Схематический вид поперечного сечения пластинки показан на рис. 1: одна сторона пластинки плоская (не обращайте внимание на небольшие отклонения от плоскости), вторая содержит периодические (обозначим период $l$) впадины, форму которых вам необходимо изучить.  Рис. 1  Рис. 2. Для проведения измерений соберите следующую установку (рис. 2). Закрепите вертикально с помощью канцелярских зажимов на столе линейку , которая также будет служить экраном. С помощью кусочка пластилина закрепите на столе лазерный источник света , так чтобы его луч падал на линейку-экран перпендикулярно.
Часть A. Теоретическая При прохождении света через границу двух сред выполняется закон преломления Снеллиуса$$n_1\operatorname{sin}\alpha=n_2\operatorname{sin}\beta\tag{1},$$где $\alpha$, $\beta$ — углы падения и преломления соответственно, $n_1$, $n_2$ —показатели преломления сред. При малых углах падения этот закон можно записать в виде$$n_1\alpha=n_2\beta\tag{2}$$Во всех пунктах данной задачи используйте приближение малых углов, т.е. формулу $(2)$. Показатель преломления пластинки $n=1.5$, показатель преломления воздуха считайте равным $n=1$.  Рис. 3. Пусть лучи света падают на пластинку, как показано на рис. 4.  Рис. 4
Нарисуйте схематически ход лучей после их преломления на изогнутой поверхности пластинки. Пусть луч света падает нормально на плоскую поверхность пластинки в точке, над которой противоположная поверхность пластинки наклонена под некоторым углом $\varphi$ (рис. 5).  Рис. 5
Получите формулу, описывающую зависимость от угла наклона $\varphi$ угла отклонения $\gamma$ луча от первоначального направления.
Часть B. Считаем, что впадины имеют цилиндрическую форму В данной части задачи считайте, что все выемки на изогнутой поверхности пластинки имеют цилиндрическую форму. То есть в поперечном сечении представляют дуги окружностей некоторого радиуса $R$ (рис. 6). Введем также другие геометрические характеристики выемки: ширина $l$, глубина $h$, угол $\theta$, под которым видна половина выемки из центра окружности.  Рис. 6 При некотором положении пластинки пятно от лазерного луча на экране раздваивается.
Запишите формулу зависимости отклонения луча на экране $z$ (см. рис. 2) от угла наклона $\varphi$.
В какую точку пластинки должен попадать луч лазера, чтобы пятно на экране раздвоилось?
Нарисуйте ход лучей в этом случае.
Измерьте максимально расстояние между пятнами на экране $\Delta y_{\max}$. Используя полученное значение, рассчитайте радиус выемки $R$ и ее глубину $h.$
Измерьте зависимость смещения луча $z$ на экране от координаты точки его падения на пластинку $x$ (см. рис. 2). Измерения проведите по всей длине пластинки. Постройте график полученной зависимости.
Используя полученный график, укажите, можно ли считать формы всех выемок искривленной поверхности одинаковыми, ответ обоснуйте. Пусть луч падает на цилиндрическую поверхность радиуса $R$ на расстоянии $x$ от ее вершины (рис. 7).  Рис. 7
Получите формулу, описывающую зависимость угла отклонения луча $\gamma$ от координаты точки падения $x$.
Часть 3. Какова форма выемки? Будем считать. что формы всех выемок являются одинаковыми (но не обязательно цилиндрическими).
Используя результаты измерений, проведенных в пункте , рассчитайте радиус кривизны выемки $R$ и ее глубину $h$ .
Проведите усреднение для зависимости $z(x)$ (п. ) по трем центральным выемкам стеклянной пластинки.
Используя данные, полученные в п. , постройте график зависимости угла наклона изогнутой поверхности пластинки $\varphi(x)$ от координаты $x$.
Используя данные, полученные в п. , постройте профиль формы выемки. Не забудьте привести расчетные формулы!
Укажите глубину выемки, рассчитанную этим способом.
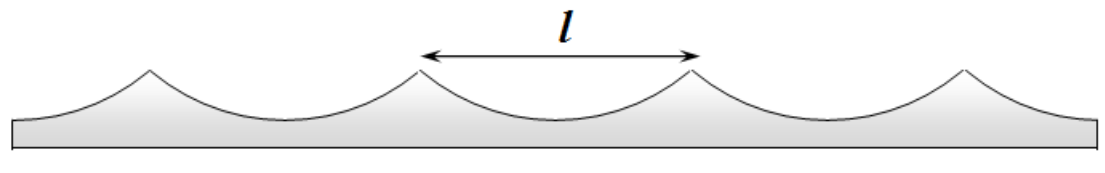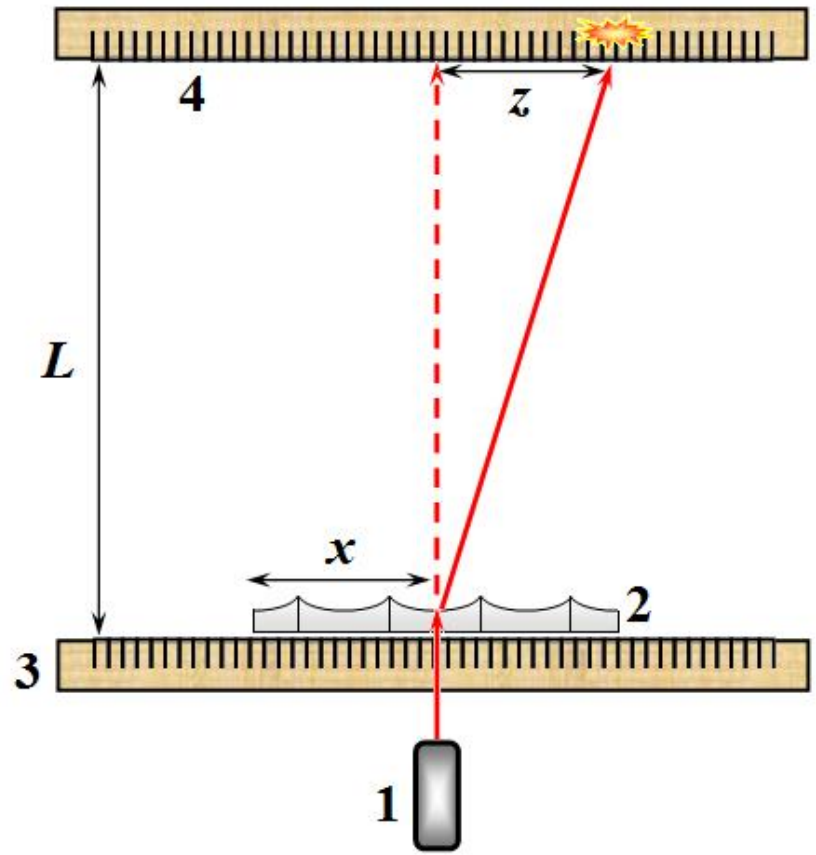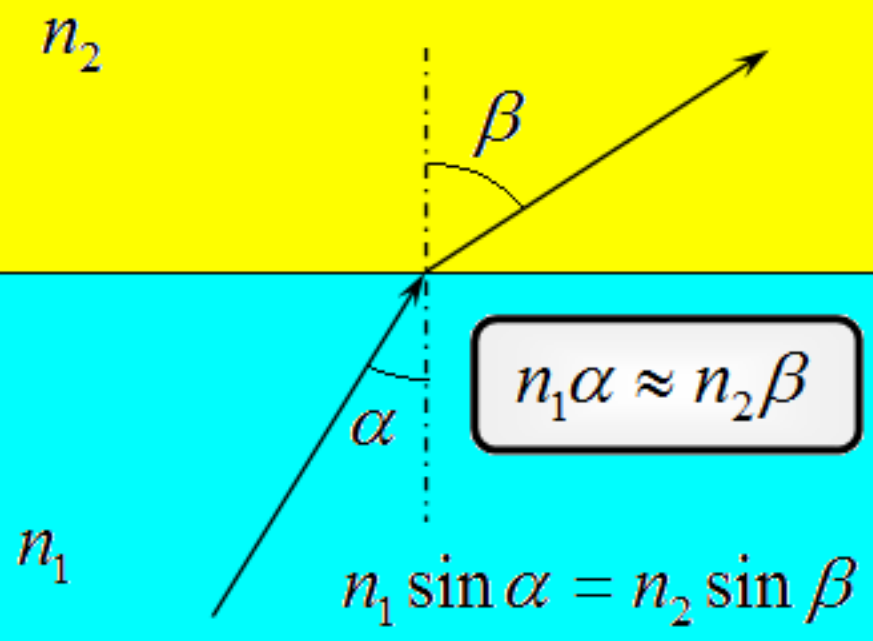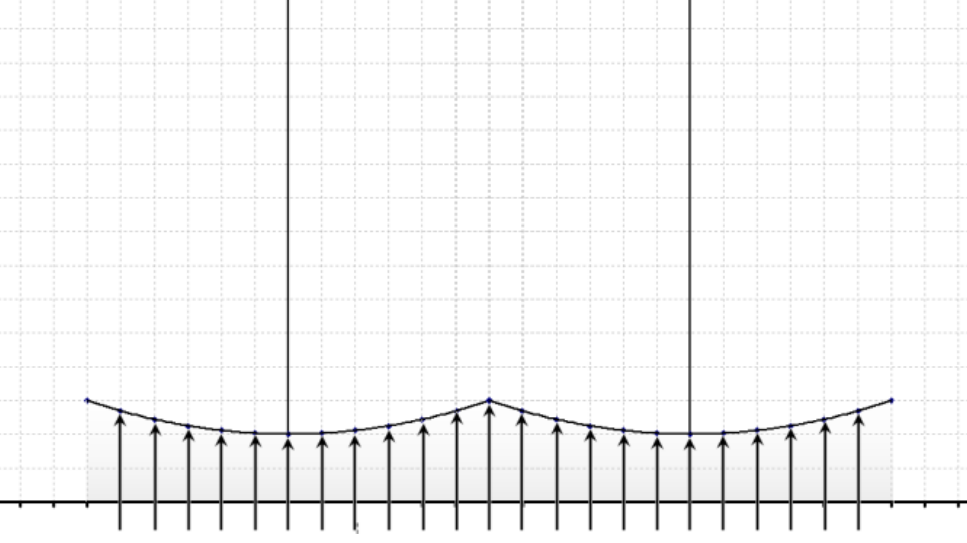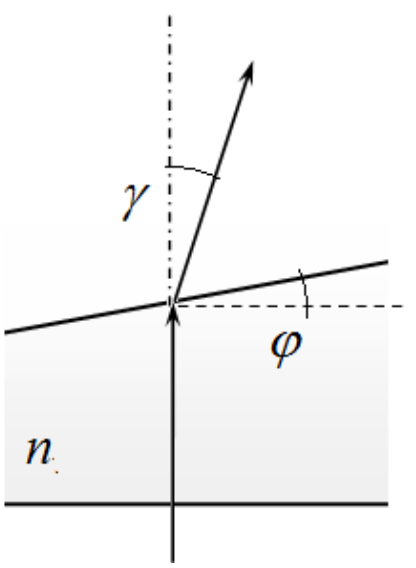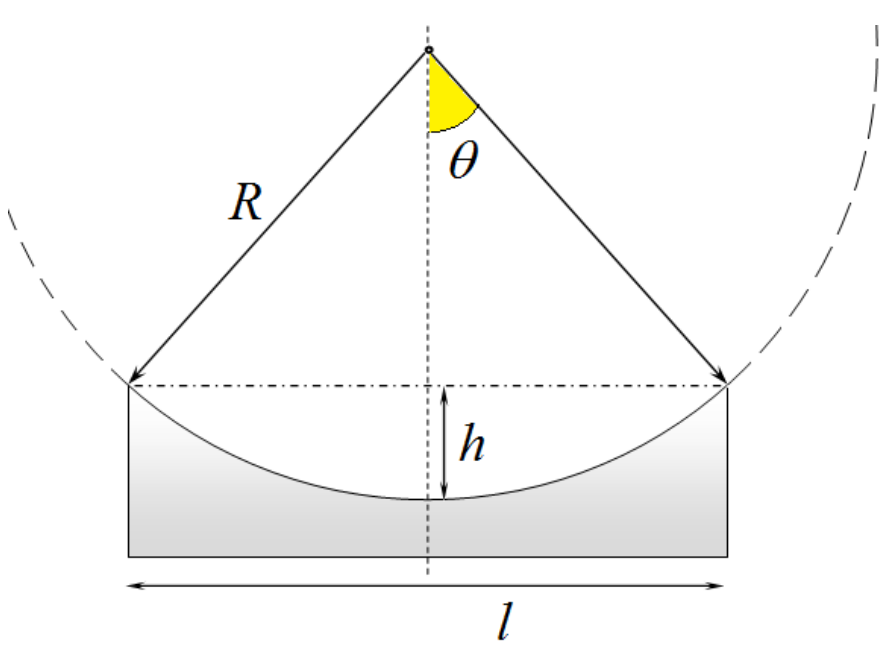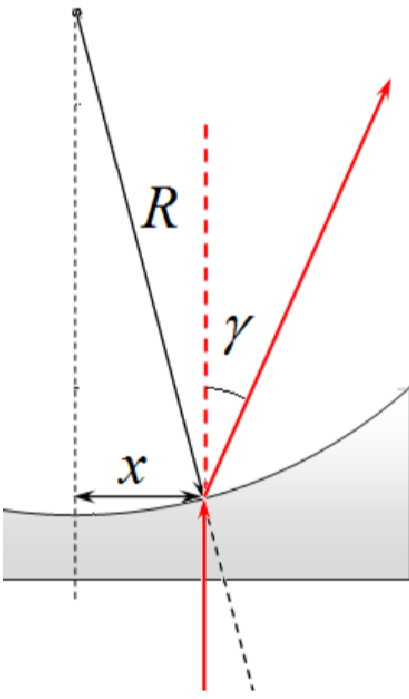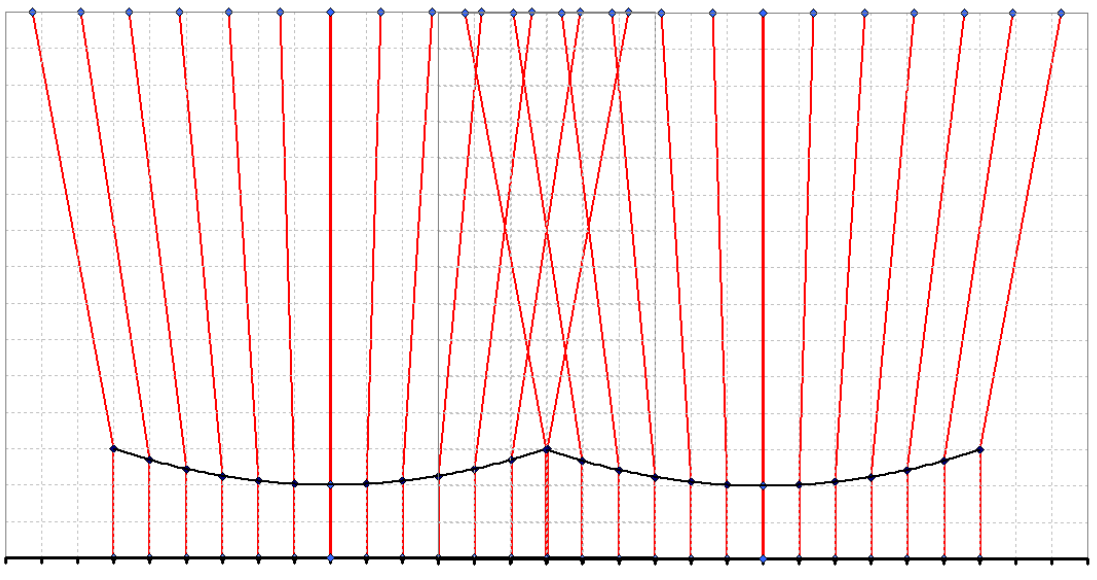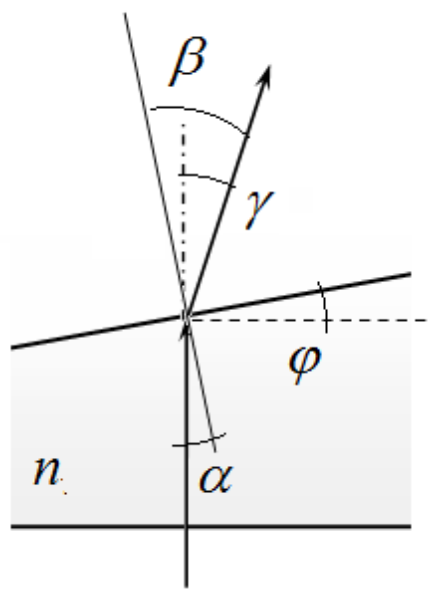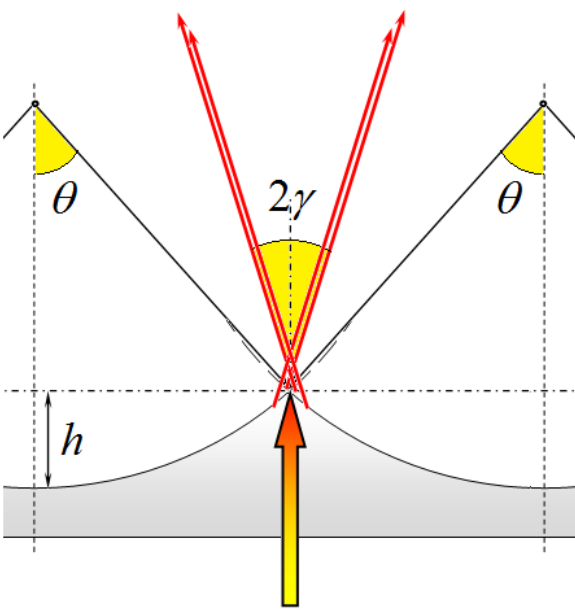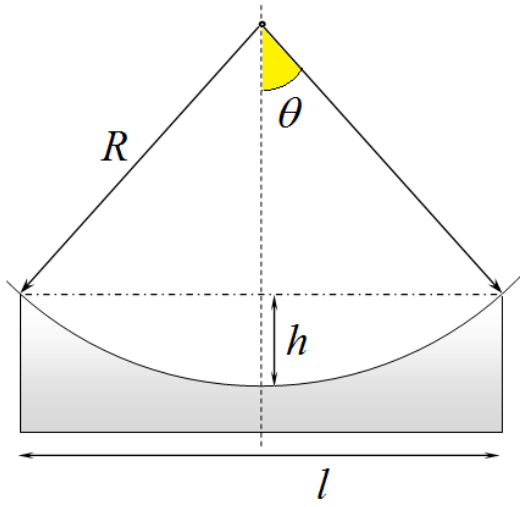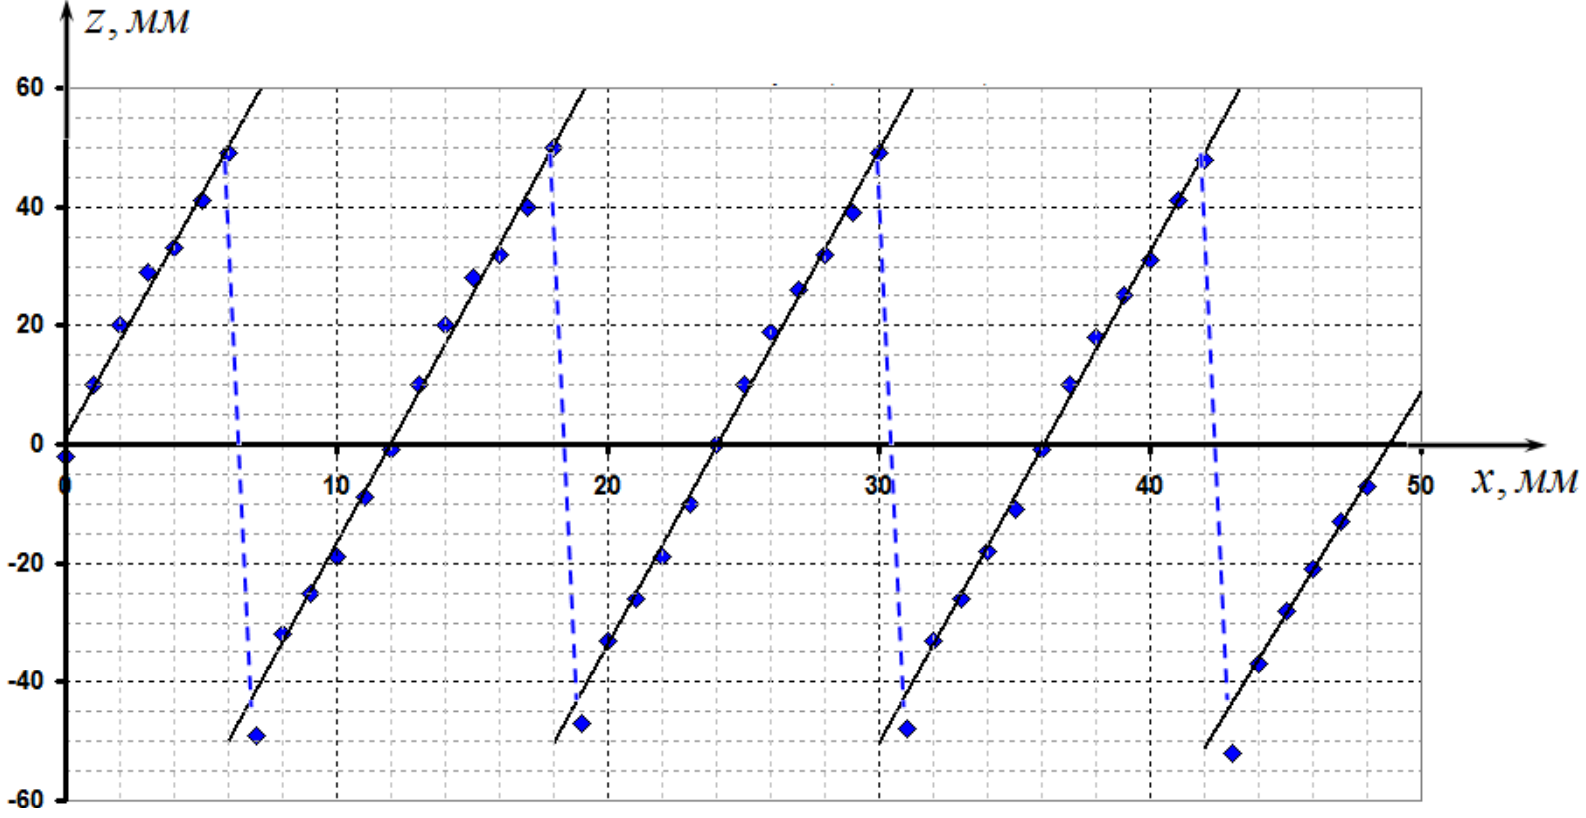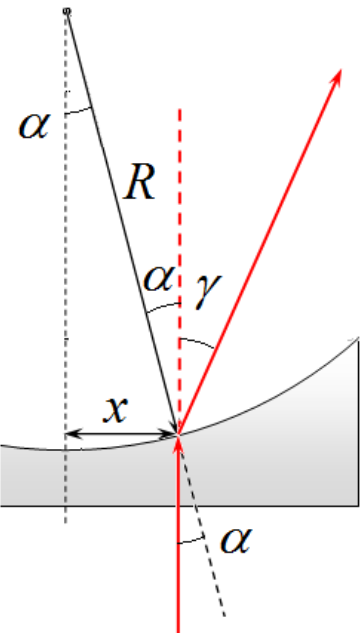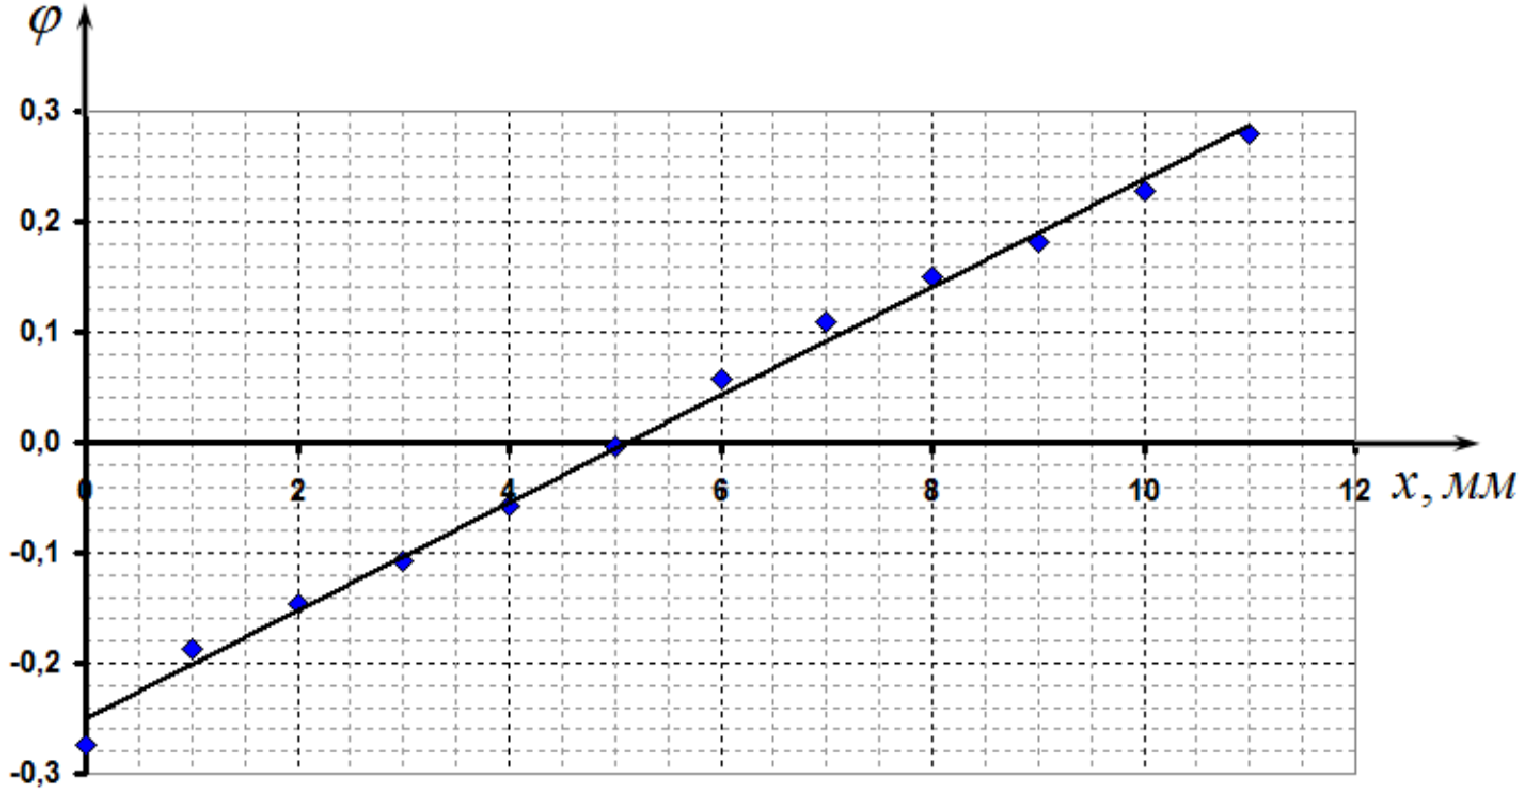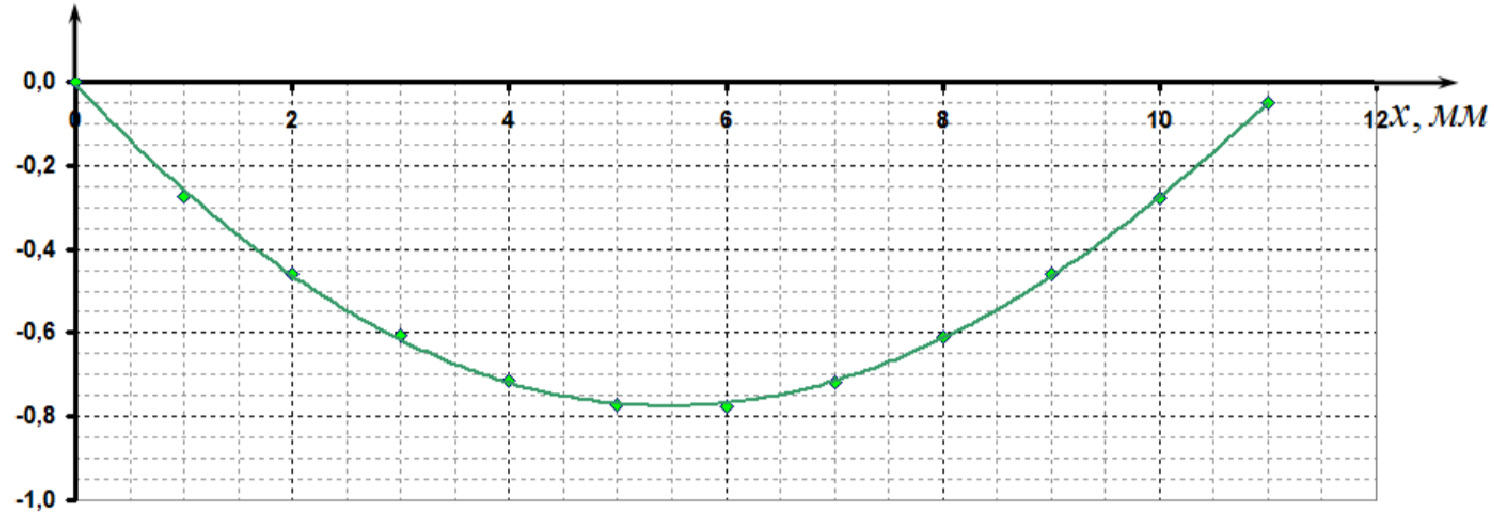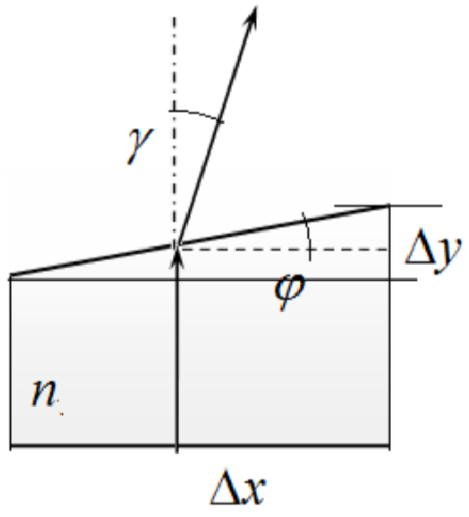
Нарисуйте схематически ход лучей после их преломления на изогнутой поверхности пластинки.
Решение: Требуемое построение показано на рис. 1. Наиболее существенными особенностями данного построения являются:Лучи отклоняются в сторону утолщения пластинкиУгол отклонения возрастает по мере удаления от центра выемкиЛуч, попадающий в центр выемки, не преломляется.
Ответ: Наиболее существенными особенностями данного построения являются:Лучи отклоняются в сторону утолщения пластинкиУгол отклонения возрастает по мере удаления от центра выемкиЛуч, попадающий в центр выемки, не преломляется.

Получите формулу, описывающую зависимость от угла наклона $\varphi$ угла отклонения $\gamma$ луча от первоначального направления.
Ответ: $$\gamma=\beta-\alpha=(n-1)\varphi\tag{1}$$

Запишите формулу зависимости отклонения луча на экране $z$ (см. рис. 2) от угла наклона $\varphi$.
Решение: Из рисунка 2, приведенного в условии задачи непосредственно следует, что смещение луча на экране определяется формулой:
Ответ: $$z=L\gamma=L(n-1)\varphi\tag{2}$$

В какую точку пластинки должен попадать луч лазера, чтобы пятно на экране раздвоилось?
Ответ: Луч раздваивается, если он попадает в точку между выемками (острый выступ) на изогнутой поверхности.

Нарисуйте ход лучей в этом случае.
Решение: Так как лазерный луч имеет конечную ширину, то часть его попадает на левую часть выступа и отклоняется вправо, часть луча попадает на правую часть выступа и отклоняется влево (рис. 3).

Измерьте максимально расстояние между пятнами на экране $\Delta y_{\max}$. Используя полученное значение, рассчитайте радиус выемки $R$ и ее глубину $h.$
Решение: Из рисунка следует, что максимальный угол отклонения лучей $\gamma$ определяется максимальным наклоном поверхности, который равен углу $\theta$, показанном на рис. 6 условия задачи.  И глубину выемки:
Ответ: $$R=\frac{l}{2\sin\theta}\approx16~мм\tag{6}$$  И глубину выемки:
Ответ: $$h=R(1-\cos\theta)=R-\sqrt{R^2-\left(\frac{l}{2}\right)^2}\approx0.98~мм\tag{7}$$

Измерьте зависимость смещения луча $z$ на экране от координаты точки его падения на пластинку $x$ (см. рис. 2). Измерения проведите по всей длине пластинки. Постройте график полученной зависимости.
Решение: Результаты измерений зависимости смещения луча $z$на экране от координаты точки его падения на пластинку $x$ приведены в таблице ниже. На рис. 5 приведен график полученной зависимости. | $x,~мм$ | 0 | 1 | 2 | 3 | 4 | 5 | 6 | 7 | 8 | 9 | 10 | 11 | 12 | | --- | --- | --- | --- | --- | --- | --- | --- | --- | --- | --- | --- | --- | --- | | $z,~мм$ | -2 | 10 | 20 | 29 | 33 | 41 | 49 | -49 | -32 | -25 | -19 | -9 | -1 | | | | | | | | | | | | | | | | | $x,~мм$ | 13 | 14 | 15 | 16 | 17 | 18 | 19 | 20 | 21 | 22 | 23 | 24 | 25 | | $z,~мм$ | 10 | 20 | 28 | 32 | 40 | 50 | -47 | -33 | -26 | -19 | -10 | 0 | 10 | | | | | | | | | | | | | | | | | $x,~мм$ | 26 | 27 | 28 | 29 | 30 | 31 | 32 | 33 | 34 | 35 | 36 | 37 | 38 | | $z,~мм$ | 19 | 26 | 32 | 39 | 49 | -48 | -33 | -26 | -18 | -11 | -1 | 10 | 18 | | | | | | | | | | | | | | | | | $x,~мм$ | 39 | 40 | 41 | 42 | 43 | 44 | 45 | 46 | 47 | 48 | $-$ | $-$ | $-$ | | $z,~мм$ | 25 | 31 | 41 | 48 | -52 | -37 | -28 | -21 | -13 | -7 | $-$ | $-$ | $-$ |
Ответ: | $x,~мм$ | 0 | 1 | 2 | 3 | 4 | 5 | 6 | 7 | 8 | 9 | 10 | 11 | 12 | | --- | --- | --- | --- | --- | --- | --- | --- | --- | --- | --- | --- | --- | --- | | $z,~мм$ | -2 | 10 | 20 | 29 | 33 | 41 | 49 | -49 | -32 | -25 | -19 | -9 | -1 | | | | | | | | | | | | | | | | | $x,~мм$ | 13 | 14 | 15 | 16 | 17 | 18 | 19 | 20 | 21 | 22 | 23 | 24 | 25 | | $z,~мм$ | 10 | 20 | 28 | 32 | 40 | 50 | -47 | -33 | -26 | -19 | -10 | 0 | 10 | | | | | | | | | | | | | | | | | $x,~мм$ | 26 | 27 | 28 | 29 | 30 | 31 | 32 | 33 | 34 | 35 | 36 | 37 | 38 | | $z,~мм$ | 19 | 26 | 32 | 39 | 49 | -48 | -33 | -26 | -18 | -11 | -1 | 10 | 18 | | | | | | | | | | | | | | | | | $x,~мм$ | 39 | 40 | 41 | 42 | 43 | 44 | 45 | 46 | 47 | 48 | $-$ | $-$ | $-$ | | $z,~мм$ | 25 | 31 | 41 | 48 | -52 | -37 | -28 | -21 | -13 | -7 | $-$ | $-$ | $-$ | Ответ: $x,~мм$0123456789101112$z,~мм$-2102029334149-49-32-25-19-9-1$x,~мм$13141516171819202122232425$z,~мм$102028324050-47-33-26-19-10010$x,~мм$26272829303132333435363738$z,~мм$1926323949-48-33-26-18-11-11018$x,~мм$39404142434445464748$-$$-$$-$$z,~мм$25314148-52-37-28-21-13-7$-$$-$$-$

Используя полученный график, укажите, можно ли считать формы всех выемок искривленной поверхности одинаковыми, ответ обоснуйте.
Ответ: Так как наклоны и внешний вид участков графиков, соответствующих попаданию луча в разные выемки одинаковы, то приближенно можно считать, что формы всех выемок одинаковы.

Получите формулу, описывающую зависимость угла отклонения луча $\gamma$ от координаты точки падения $x$.
Ответ: $$\beta=n\alpha\implies\gamma=(n-1)\frac{x}{R}\tag{10}$$

Используя результаты измерений, проведенных в пункте B4 , рассчитайте радиус кривизны выемки $R$ и ее глубину $h$ .
Решение: Найдем зависимость смещения луча на экране от координаты точки падения: $$z-L\gamma=(n-1)\frac{L}{R}x.\tag{11}$$Из этого выражения следует, что коэффициент наклона графика зависимости $z(x)$ описывается формулой (и не зависит от начала отсчета обеих координат): $$k=\frac{\Delta z}{\Delta x}=(n-1)\frac{L}{R}.\tag{12}$$Из графика зависимости. полученной в п. B4. следует, что среднее значение коэффициента наклона равно $K\approx 8.3$. Тогда из формулы $(12)$ следует, что радиус выемки равен Тогда глубина этой выемки что более правдоподобно, чем было получено ранее.
Ответ: $$R=(n-1)\frac{L}{K}=0.5\cdot\frac{350}{8.3}\approx 21~мм\tag{13}$$  Тогда глубина этой выемки
Ответ: $$h=R-\sqrt{R^2-\left(\frac{l}{2}\right)^2}\approx 0.73~мм\tag{14}$$  что более правдоподобно, чем было получено ранее.

Проведите усреднение для зависимости $z(x)$ (п. B4 ) по трем центральным выемкам стеклянной пластинки.
Решение: Для усреднения необходимо сместить начала отсчета для каждой выемки, после чего проводить усреднение.

Используя данные, полученные в п. C1 , постройте график зависимости угла наклона изогнутой поверхности пластинки $\varphi(x)$ от координаты $x$.
Решение: Расчет угла наклона $\varphi$ проводится по формуле, следующей из формулы $(2)$:$$\varphi=\frac{z}{L(n-1)}\tag{15}$$ $x,~мм$01234567891011$z_1,~мм$-49-32-25-19-9-1102028324050$z_2,~мм$-47-33-26-19-100101926323949$z_3,~мм$-48-33-26-18-11-1101825314148$\langle z\rangle,~мм$-48.0-32.7-25.7-18.7-10.0-0.710.019.026.331.740.049.0$\varphi$-0.274-0.187-0.147-0.107-0.057-0.0040.0570.1090.1500.1810.2290.280$y,~мм$0.000-0.274-0.461-0.608-0.714-0.771-0.775-0.718-0.610-0.459-0.278-0.050 | $x,~мм$ | 0 | 1 | 2 | 3 | 4 | 5 | 6 | 7 | 8 | 9 | 10 | 11 | | --- | --- | --- | --- | --- | --- | --- | --- | --- | --- | --- | --- | --- | | $z_1,~мм$ | -49 | -32 | -25 | -19 | -9 | -1 | 10 | 20 | 28 | 32 | 40 | 50 | | $z_2,~мм$ | -47 | -33 | -26 | -19 | -10 | 0 | 10 | 19 | 26 | 32 | 39 | 49 | | $z_3,~мм$ | -48 | -33 | -26 | -18 | -11 | -1 | 10 | 18 | 25 | 31 | 41 | 48 | | $\langle z\rangle,~мм$ | -48.0 | -32.7 | -25.7 | -18.7 | -10.0 | -0.7 | 10.0 | 19.0 | 26.3 | 31.7 | 40.0 | 49.0 | | $\varphi$ | -0.274 | -0.187 | -0.147 | -0.107 | -0.057 | -0.004 | 0.057 | 0.109 | 0.150 | 0.181 | 0.229 | 0.280 | | $y,~мм$ | 0.000 | -0.274 | -0.461 | -0.608 | -0.714 | -0.771 | -0.775 | -0.718 | -0.610 | -0.459 | -0.278 | -0.050 |

Используя данные, полученные в п. C2 , постройте профиль формы выемки. Не забудьте привести расчетные формулы!
Решение: Дополнение
Ответ: Дополнение Профили выемки, полученные в каждой части задачи, на одном графике

Укажите глубину выемки, рассчитанную этим способом.
Ответ: \[h\approx0.78~мм\]
Темы:
E, Цилиндр, Оптика, Геометрическая оптика, Преломление, IEPhO